Field crop: maize
Growth stage: 1
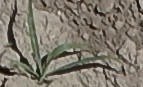
Species: sorghum